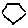
Label: hexagon